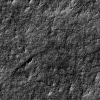
Atmospheric dust classification: not_dusty